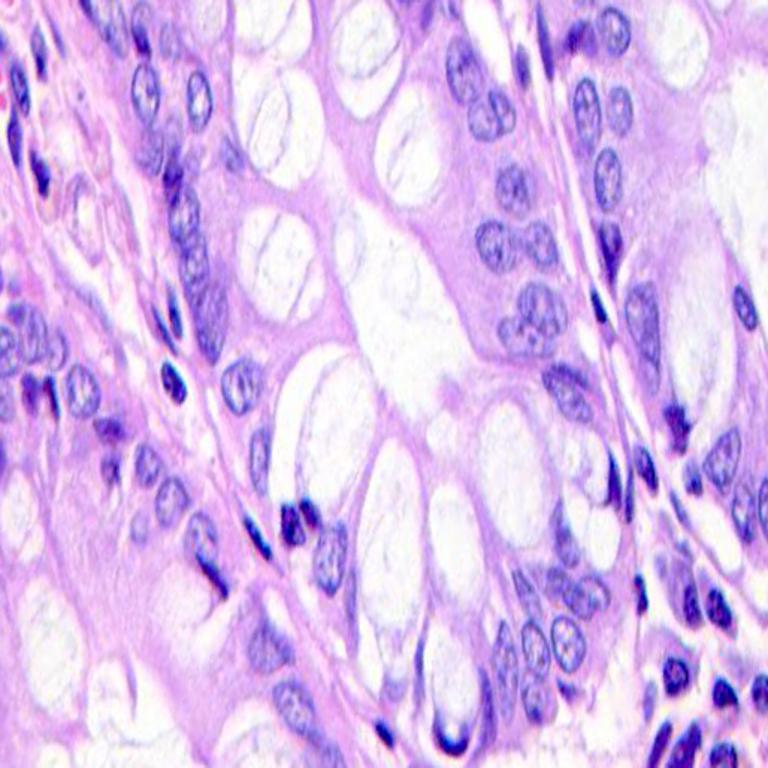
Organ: colon
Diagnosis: benign